Question: So I decided I'd better make my little survey form generator accessibility compliant. Doing this for single multiple-choice questions presented no problem, whether they used radio buttons or checkboxes, since each multiple choice was itself the label. But what about when an array or panel of questions all have the same multiple choices?
For example:

I have this code:
'''
<tr><td></td><td>Small</td><td>Medium</td><td>Large</td></tr>
<tr><td>3. What size Coke do you prefer?</td>
<td><label for="Q3.1"></label><input id="Q3.1" type="radio" name="responses[0]" value="1"></td>
<td><label for="Q3.2"></label><input id="Q3.2" type="radio" name="responses[0]" value="2"></td>
<td><label for="Q3.3"></label><input id="Q3.3" type="radio" name="responses[0]" value="3"></td></tr>
<tr><td>4. What size popcorn do you prefer?</td>
<td><label for="Q4.1"></label><input id="Q4.1" type="radio" name="responses[1]" value="1"></td>
<td><label for="Q4.2"></label><input id="Q4.2" type="radio" name="responses[1]" value="2"></td>
<td><label for="Q4.3"></label><input id="Q4.3" type="radio" name="responses[1]" value="3"></td></tr>
'''
My questions:
1.- The W3.org validator passes the code as valid, but is it really "accessible?" Will a competent web page reader interpret this correctly to a visually impaired user?
2.- If not, is there a way to have some kind of hidden label that the reader reads but that is not visible to the eye?
3.- If not, is it design decision time, where you either have this type of question, or you have good accessibility, but not both?
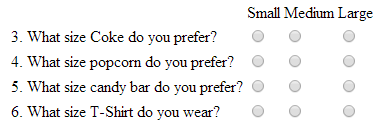
Answer: Your labels have no content, so non-sighted users won't know what the inputs represent. I'd put the small, medium, large text in the relevant labels and then visually hide the labels. Use the offscreen or clip technique, so screenreader software will pick it up but sighted users won't have to see it repeated for every question.